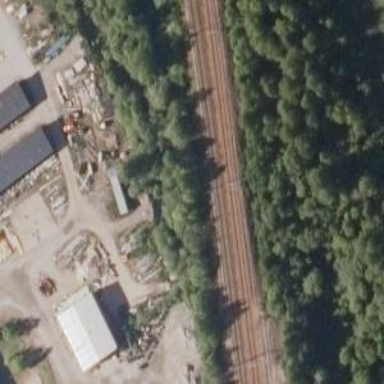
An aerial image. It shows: Railway with continuous electrified contact line.